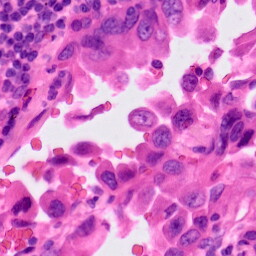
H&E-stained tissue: Lung